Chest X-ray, PA view. Patient: 55 years old, sex M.
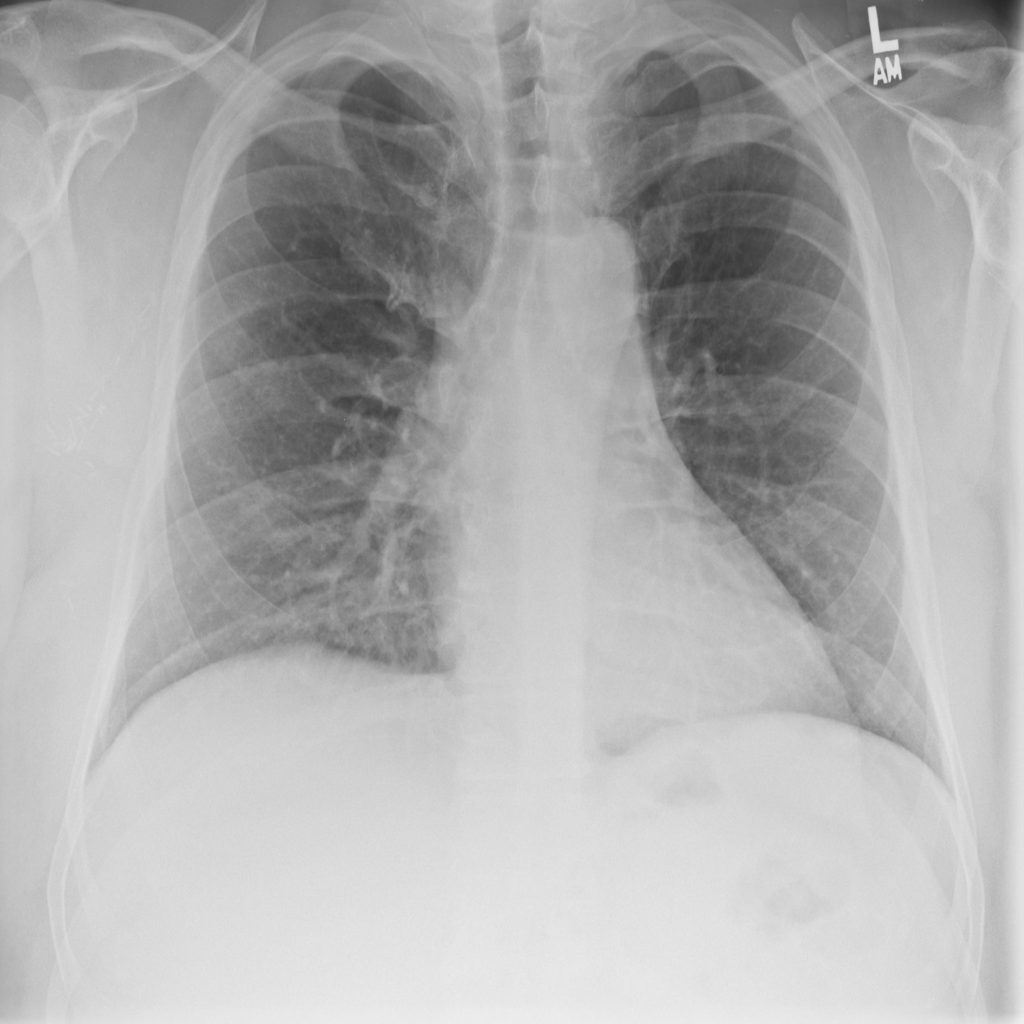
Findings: No Finding